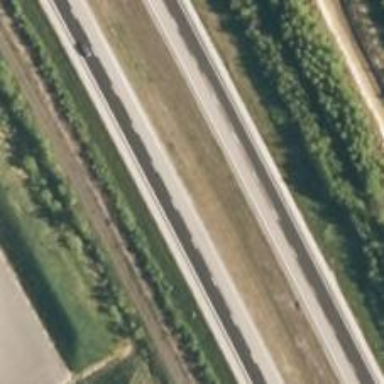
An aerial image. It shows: Asphalt motorway.